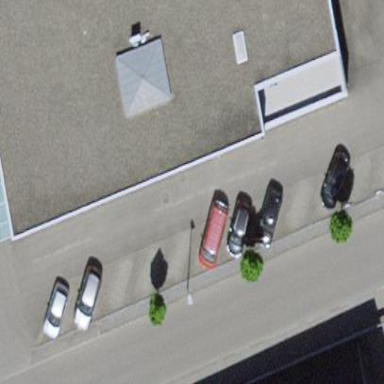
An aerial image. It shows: Diagonal street-side parking area.